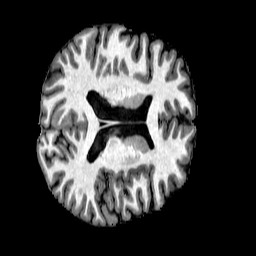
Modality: T1w
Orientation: axial
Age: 30
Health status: healthy
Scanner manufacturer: philips
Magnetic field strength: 3 T
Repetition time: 0.007813 s
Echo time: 0.00359 s